Question: I'm developping an app in which I'm getting the information from the orientation sensor. The only one I'm interested in is azimuth (or yaw).
The thing I dont understand is :
In which way is it recorded in regard of the phone. I made an schema of the way I think it's getting the azimuth but in the facts it doesn't seem to work like this. Could you enlighten me?
<URL>
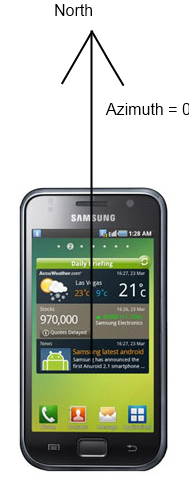
Answer: Take a look at this resource <URL>.
Use Google Chrome if you want it to be translated! :)